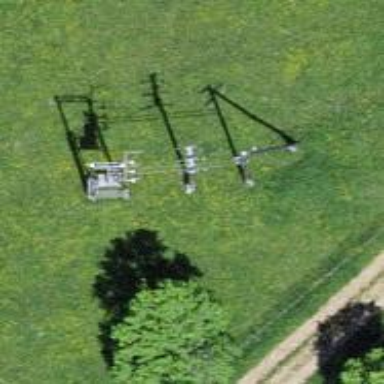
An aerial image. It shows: Power pole.